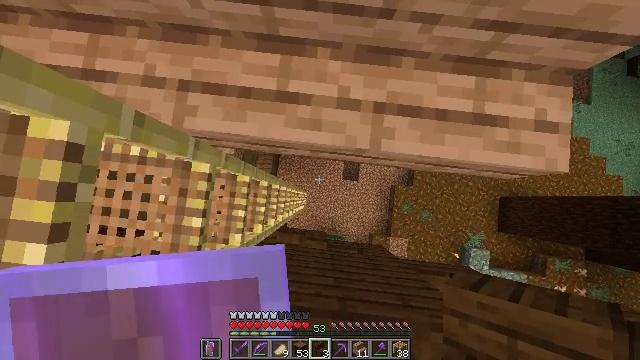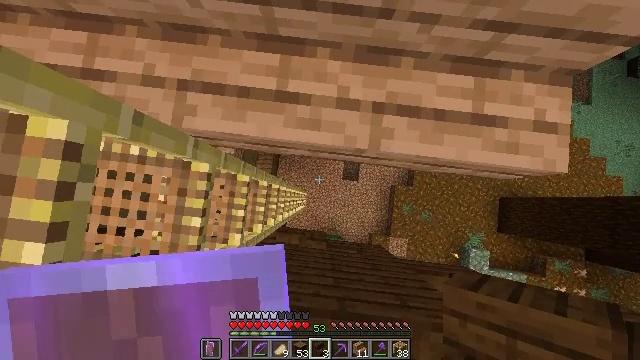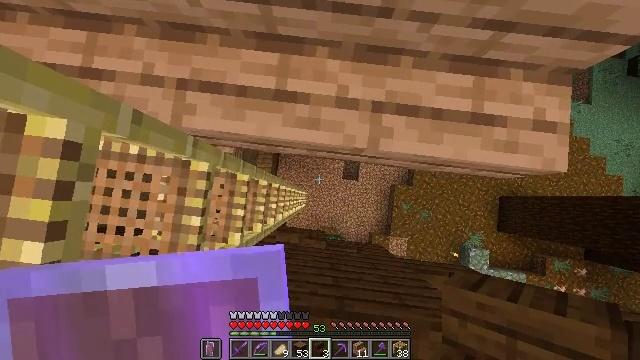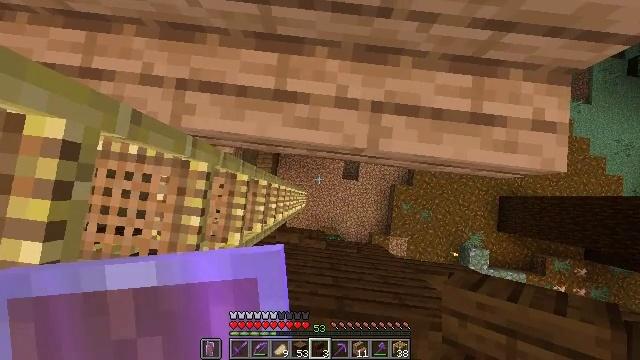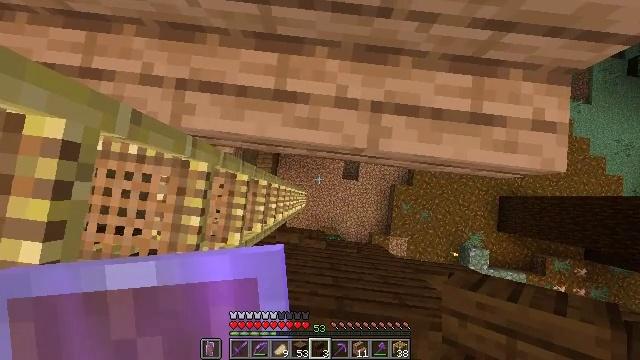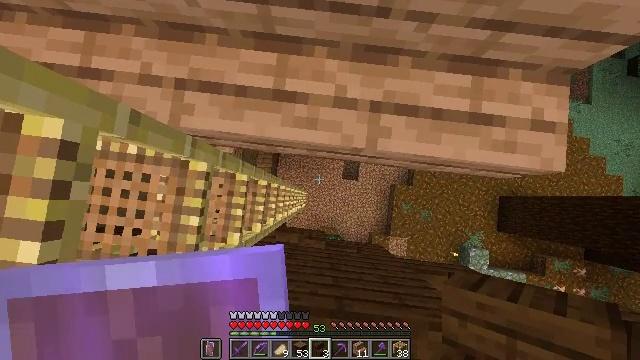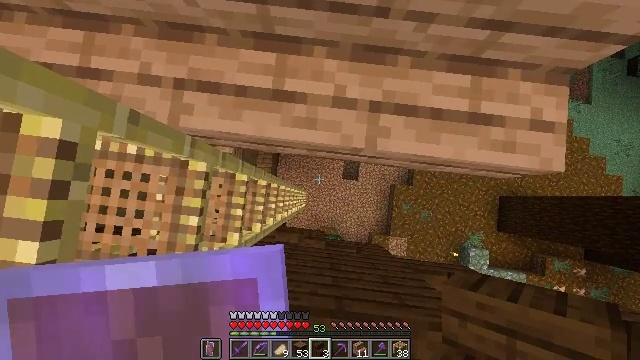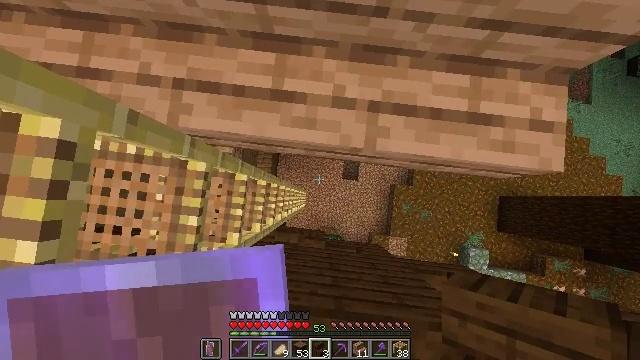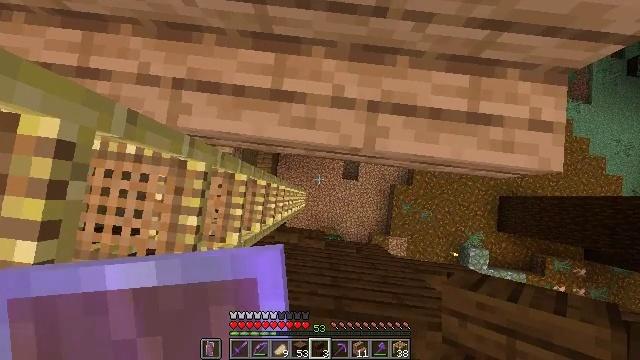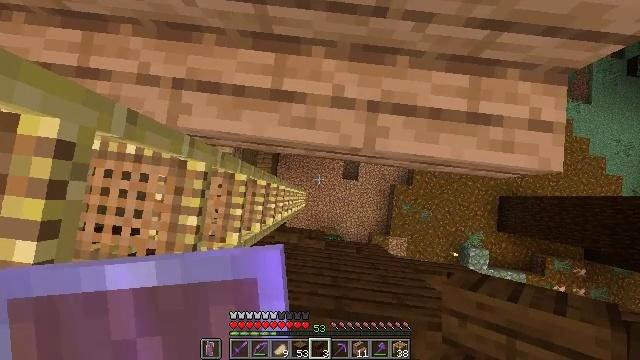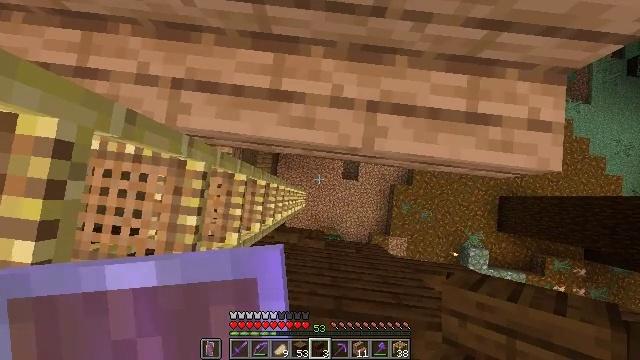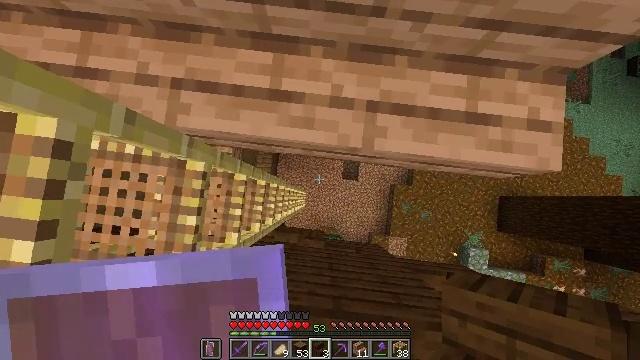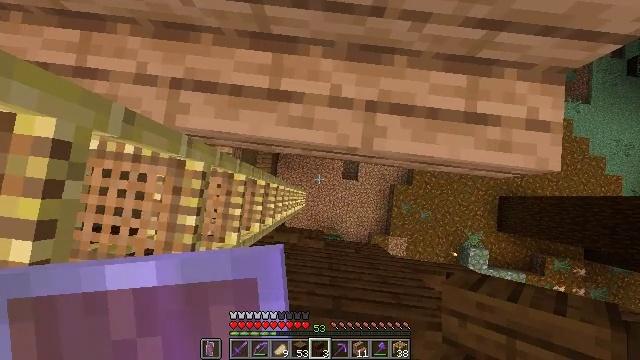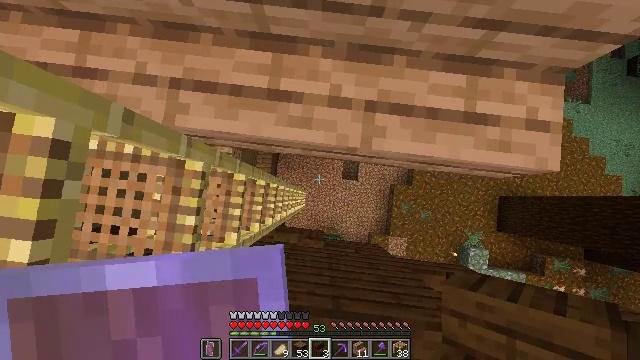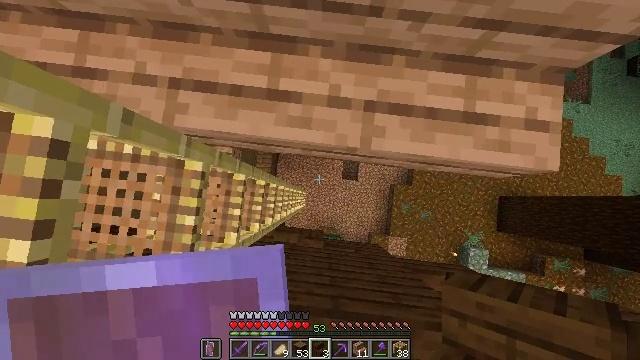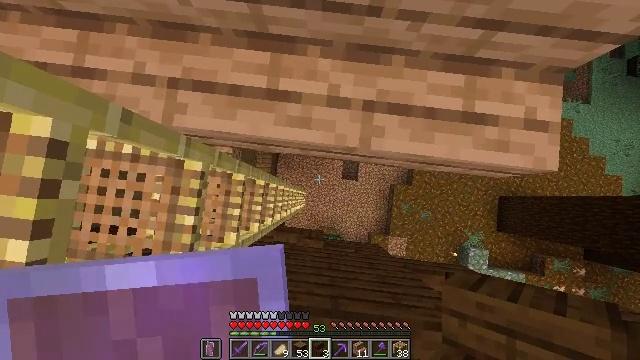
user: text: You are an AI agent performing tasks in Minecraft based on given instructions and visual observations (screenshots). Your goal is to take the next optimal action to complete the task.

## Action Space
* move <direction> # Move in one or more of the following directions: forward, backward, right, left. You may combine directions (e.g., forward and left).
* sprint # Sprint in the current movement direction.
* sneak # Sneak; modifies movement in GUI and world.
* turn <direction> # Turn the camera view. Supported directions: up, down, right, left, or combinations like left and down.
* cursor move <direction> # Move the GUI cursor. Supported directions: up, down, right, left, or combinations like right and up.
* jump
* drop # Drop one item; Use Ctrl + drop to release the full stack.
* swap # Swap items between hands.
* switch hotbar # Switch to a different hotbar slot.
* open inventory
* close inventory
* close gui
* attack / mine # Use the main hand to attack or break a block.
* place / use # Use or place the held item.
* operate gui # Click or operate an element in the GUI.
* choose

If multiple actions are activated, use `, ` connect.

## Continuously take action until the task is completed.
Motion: motion action
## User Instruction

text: Remove the dark oak stairs from the build.
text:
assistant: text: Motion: move back, sneak
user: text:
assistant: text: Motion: move back, sneak
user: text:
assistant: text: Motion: move back, sneak
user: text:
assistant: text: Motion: move back, sneak
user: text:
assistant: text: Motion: move back, sneak
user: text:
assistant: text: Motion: move back, sneak
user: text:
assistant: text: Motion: move back, sneak
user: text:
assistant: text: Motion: move back, sneak
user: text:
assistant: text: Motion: move back, sneak
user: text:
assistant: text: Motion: move back, sneak
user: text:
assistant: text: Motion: move back, sneak
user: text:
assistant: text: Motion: move back, sneak
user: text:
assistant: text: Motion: move back, sneak
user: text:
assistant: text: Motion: move back, sneak
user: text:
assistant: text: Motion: move back, sneak
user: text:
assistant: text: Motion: move back, sneak
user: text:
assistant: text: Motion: move back, sneak
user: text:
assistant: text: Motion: move back, sneak
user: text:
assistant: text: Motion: move back, sneak
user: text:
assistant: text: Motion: move back, sneak, turn left and up
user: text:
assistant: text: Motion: move back, sneak, turn left and up
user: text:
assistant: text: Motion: move back, sneak, turn left and up
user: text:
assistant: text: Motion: move back, sneak, turn left
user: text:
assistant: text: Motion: move back, sneak
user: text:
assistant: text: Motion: sneak
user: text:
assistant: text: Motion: sneak
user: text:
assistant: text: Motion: sneak
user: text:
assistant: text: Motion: sneak
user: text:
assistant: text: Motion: sneak
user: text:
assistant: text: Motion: sneak